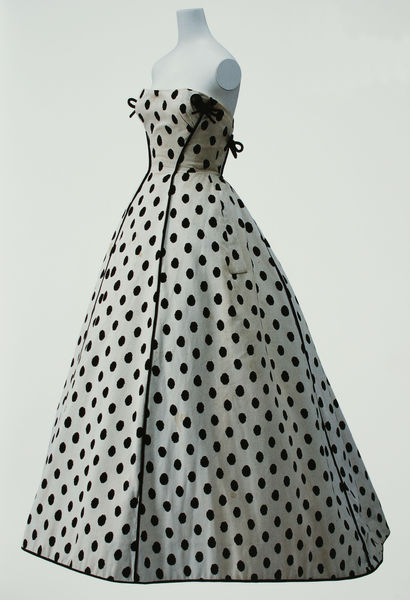
Titel: Abendkleid
Künstler: Jacques Fath
Standort: Kyoto (Japan)
Institution: Kyoto Costume Institute
Schlagwörter: blau, weiß, frauen, mädchen, braun, brust, busen, decolte, elegant, frau, kleid, schwarz, zeichnung, ölbild, dame, rot, mode, muster, rock, schleife, faru, kleidung, lang, weit, porträt, figur, reich, stoff, saum, schleifen, schulter, taille, farbig, schrift, modell, moderne, abstrakt, modern, linien, büste, striche, abendkleid, foto, punkte, schulterfrei, unterrock, gepunktet, linie, schlicht, schwarz weiß, punkt, puppe, bustier, korsett, ständer, absatz, baumwolle, reifrock, tailliert, ausgestellt, ballkleid, taillie, fünfziger, bodenlang, corsage, schnürung, tiger, nähte, ärmellos, dior, fashion, modefoto, modepuppe, dress, modedesign, chanel, petticoat, dots, polka dots, trägerlos, cocktailkleid, barbie, fiftys, fyftis, polka, schulterfei, taiile, tüpfel, weeiss